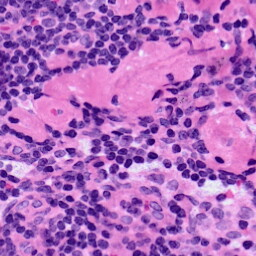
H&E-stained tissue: LymphNode